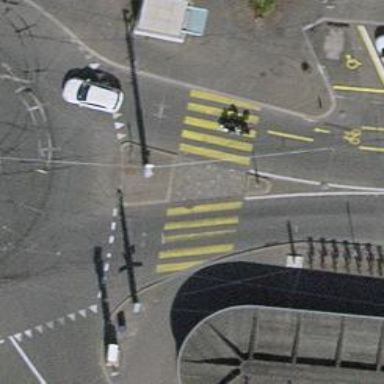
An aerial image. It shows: Traffic calming island.